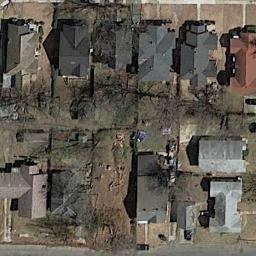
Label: medium_residential